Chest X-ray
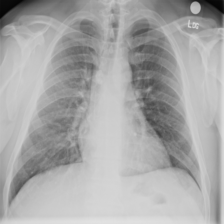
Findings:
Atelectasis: negative
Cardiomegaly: negative
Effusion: positive
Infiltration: negative
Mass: negative
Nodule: negative
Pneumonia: negative
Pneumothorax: negative
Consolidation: negative
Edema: positive
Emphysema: negative
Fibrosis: negative
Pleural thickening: negative
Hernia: negative